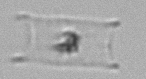
Label: Eucampia